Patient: sex F, age 47
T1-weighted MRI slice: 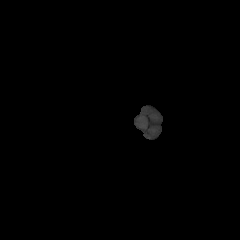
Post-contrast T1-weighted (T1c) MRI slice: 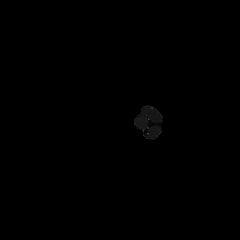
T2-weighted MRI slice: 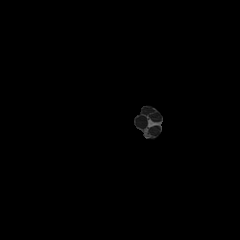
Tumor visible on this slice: no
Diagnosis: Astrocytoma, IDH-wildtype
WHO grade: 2